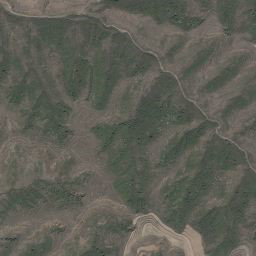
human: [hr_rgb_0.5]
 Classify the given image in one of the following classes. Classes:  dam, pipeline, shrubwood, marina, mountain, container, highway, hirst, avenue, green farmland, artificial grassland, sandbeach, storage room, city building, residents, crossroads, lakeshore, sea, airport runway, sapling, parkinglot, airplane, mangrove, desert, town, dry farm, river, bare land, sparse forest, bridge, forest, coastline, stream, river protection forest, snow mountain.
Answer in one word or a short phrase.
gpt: mountain